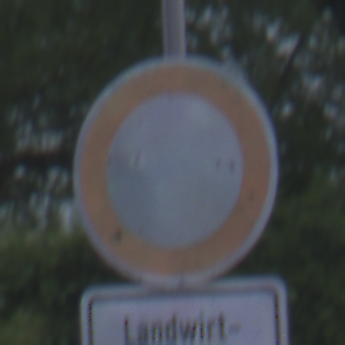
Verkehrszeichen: VerbotFahrzeugeAllerArt
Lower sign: BesondereFahrzeugeUndTransportgueter6
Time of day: SunriseSunset
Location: Outdoor (Urban)
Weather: PartlyCloudy
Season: NotSpecified
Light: Natural